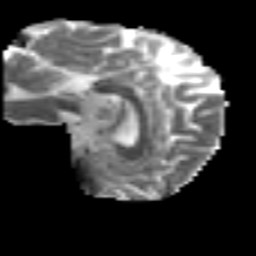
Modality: MD
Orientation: sagittal
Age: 36
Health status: ill
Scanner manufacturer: philips
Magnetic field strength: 3 T
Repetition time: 9 s
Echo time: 0.127 s